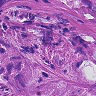
Metastatic tissue present: yes